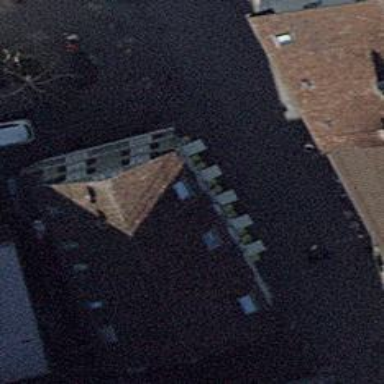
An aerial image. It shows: Restaurant.